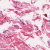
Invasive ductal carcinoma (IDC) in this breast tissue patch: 0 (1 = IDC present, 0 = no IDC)